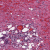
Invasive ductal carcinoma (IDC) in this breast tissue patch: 0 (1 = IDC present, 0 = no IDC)